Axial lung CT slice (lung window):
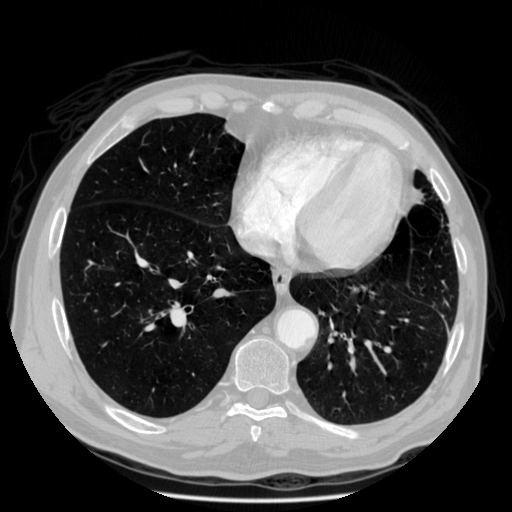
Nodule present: no